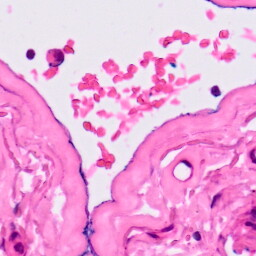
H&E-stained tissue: Lung